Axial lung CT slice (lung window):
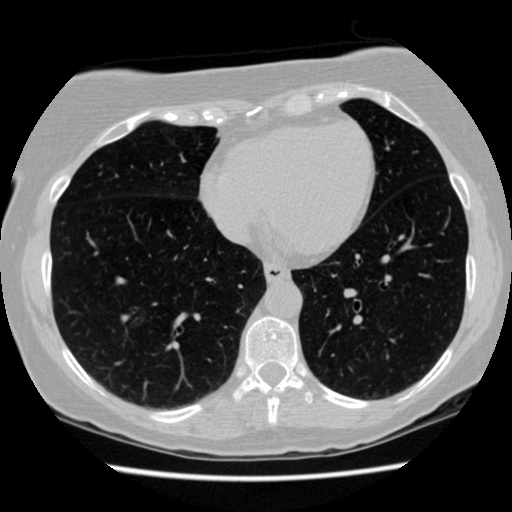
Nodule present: no